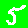
Digit: 5